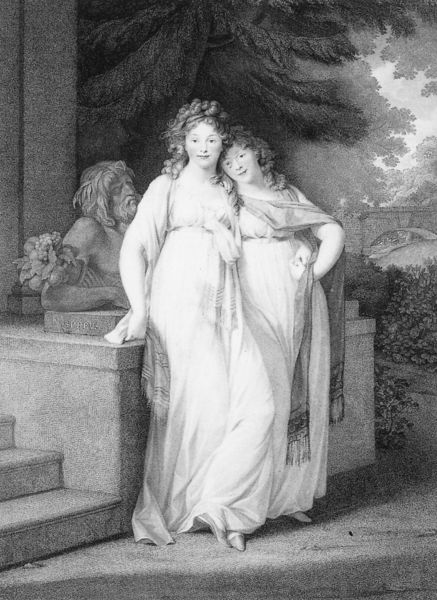
Titel: Luise und Friederike von Preußen; Kopie nach Johann F. A. Tischbein
Institution: Potsdam, Neues Palais (Kunstblattsammlung)
Schlagwörter: baum, himmel, kopf, mann, weiß, bäume, frauen, mädchen, blumen, ellbogen, frau, frisur, hell, kleid, kleider, schwarz, straße, zeichnung, blick, gebäude, haus, schal, tuch, weg, bart, architektur, arm, arme, augen, halten, bildnis, füllhorn, portrait, brücke, büsche, haare, gewänder, klassizismus, pflanzen, locken, skulptur, statue, lächeln, ecke, bogen, zwei, alter mann, schuhe, mauer, grafik, treppe, draussen, stufen, liegend, schwestern, kante, umarmen, antike, schwarzweiss, tanne, schuhspitze, bau, bauwerk, sützen, jungfer